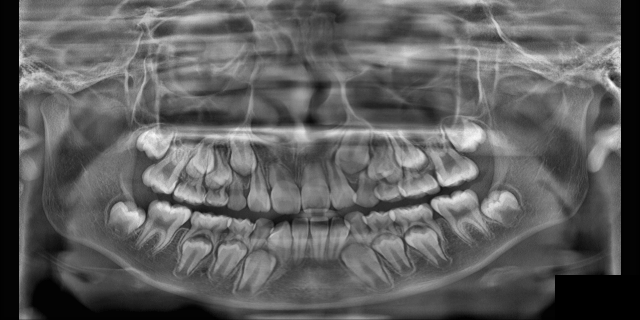
child